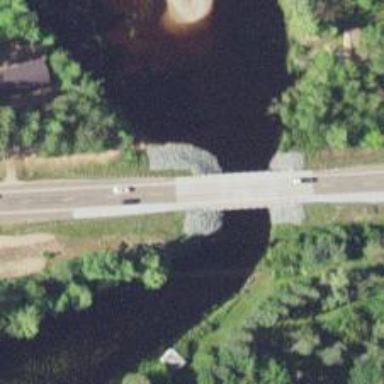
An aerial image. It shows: Trunk road bridge.